Question: I'm a beginner with node.js and cheerio and a little help would be awesome :D
I try to scrape the pubg.op.gg website to have two simple elements to show them in the console.
Here is my code:
'''
var url = "https://pubg.op.gg/user/K1uu"
var request = require('request');
var cheerio = require('cheerio');
var cheerioAdv = require('cheerio-advanced-selectors');
request(url, function(err, resp, body) {
var $ = cheerio.load(body);
var playerName = $('.player-summary__name');
var playerNameText = playerName.text();
console.log(playerNameText);
var playerRank = $('.ranked-stats__rating-point');
var playerRankText = playerRank.text();
console.log(playerRankText);
})
'''

I try to have something like this : "Kyuu - 1503"
No problem for the Kyuu value for playernickname but impossible to have the 1503 however the name of the div is correct !
Where is my problem ?
Thanks guys !!
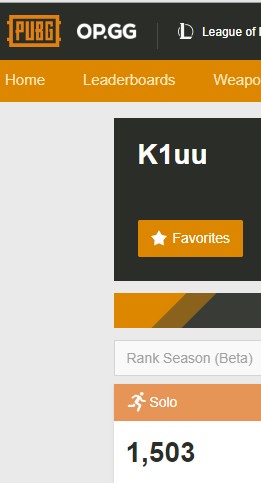
Answer: Hey and welcome to StackOverflow!
That website uses AJAX to fetch the ratings, so when the HTML is loaded the ratings are not available and the 'ranked-stats__rating-point' class does not exist yet. If you check it with the browser's developer tools, you can see that it requests 3 additional URLs for the 3 different rating point (the only difference is the 'queue_size' URL param).
<URL>
<URL>
<URL>
You should be able to request the first rating like this:
'''
var url = "https://pubg.op.gg/api/users/59fdce2bdf1b210001a9324d/ranked-stats?season=pc-2018-01&queue_size=1&mode=tpp";
var request = require('request');
request(url, function(err, resp, body) {
var jsonData = JSON.parse(body);
var score = jsonData['stats']['rating'];
console.log(score); // outputs "1520"
} );
'''
However the username is not available from these endpoints, so you need to find another API endpoint for that if you want to fetch these for arbitrary usernames.